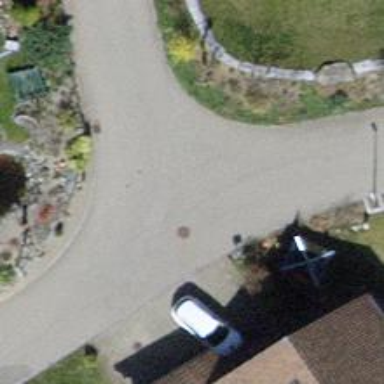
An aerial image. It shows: Asphalt road in residential area.